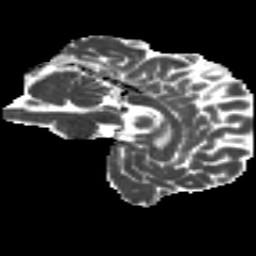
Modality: MD
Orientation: sagittal
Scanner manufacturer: siemens
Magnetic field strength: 3 T
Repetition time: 4.16 s
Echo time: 0.0806 s